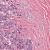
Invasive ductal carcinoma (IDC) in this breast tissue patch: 1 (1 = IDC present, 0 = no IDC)